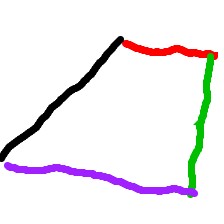
Shape: trapezoid